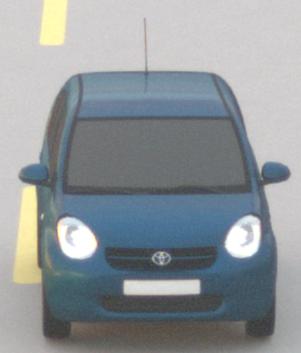
Make: Toyota
Model: Passo
Detailed model: Toyota Passo X Yururi
Model produced from: 2010
Model produced until: 2016
Doors: 5
Color: blue
Road condition: dry road
Daytime: sunrise or sunset
Contrast: medium contrast